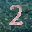
Label: 2